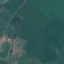
Label: Pasture